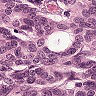
Metastatic tissue present: yes